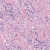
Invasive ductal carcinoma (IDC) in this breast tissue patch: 1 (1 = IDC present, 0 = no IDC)